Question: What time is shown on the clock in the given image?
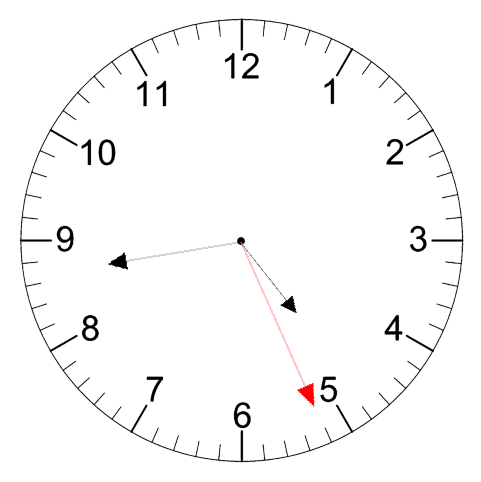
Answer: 04:43:26